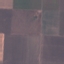
Land use / land cover: AnnualCrop